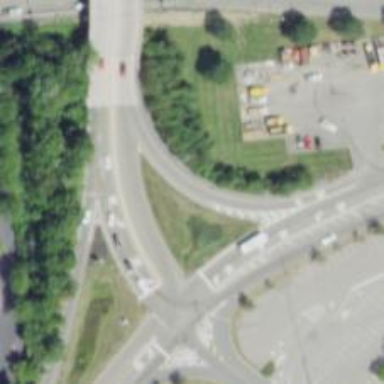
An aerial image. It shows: Trunk link highway.